Current action and preconditions to check: path_clear

Your task: For each precondition in the list above, predict whether it will hold at this action.

Consider the current scene as observed from the mobile robot's camera, and analyze the predicted future states of all dynamic agents (e.g., people, animals, vehicles, or any moving entities) within the NEXT SECOND.

IMPORTANT: Only answer "very likely" if you are absolutely certain—based on strong, clear evidence—that a dynamic agent will violate the precondition in the predicted future state. Do NOT answer "very likely" for unlikely, ambiguous, or low-probability risks.

Ask yourself for each precondition: Is there a high probability, with clear and convincing evidence, that the predicted future states of any dynamic agent will interfere with the predicted future state of the currently executing action within the NEXT SECOND, causing that precondition to fail?

Assess the risk level based on these predictions. Use "likely" or "very likely" if motions create a clear risk of interference.

Use "neutral" or "improbable" if agents are nearby but their predicted paths are clearly diverging or non-conflicting.

Failure Risk Categories: "very improbable", "improbable", "neutral", "likely", "very likely"

Answer Format: Output ONLY the probability_of_failure value from these categories: "very improbable", "improbable", "neutral", "likely", "very likely"

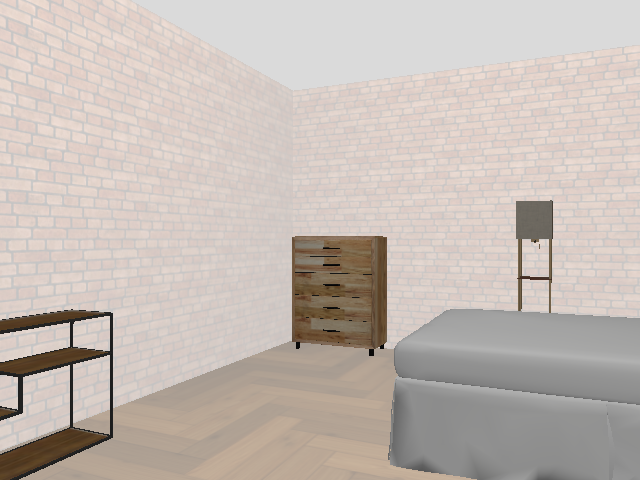

Answer: very improbable